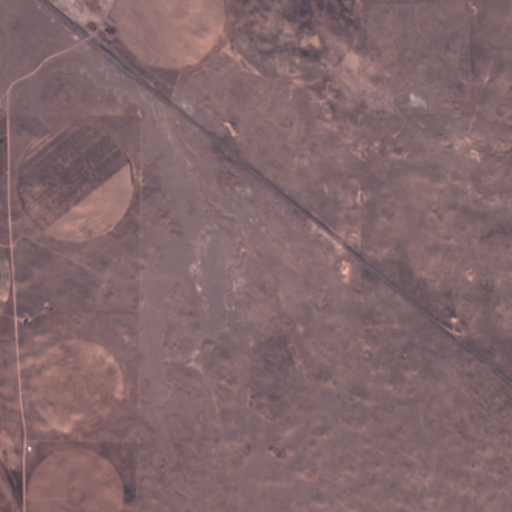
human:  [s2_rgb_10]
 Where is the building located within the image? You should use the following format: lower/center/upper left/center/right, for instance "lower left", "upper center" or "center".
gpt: The building is located in the lower left of the image.
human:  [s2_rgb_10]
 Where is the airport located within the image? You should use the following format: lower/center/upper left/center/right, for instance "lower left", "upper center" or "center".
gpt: There is no airport in the image.